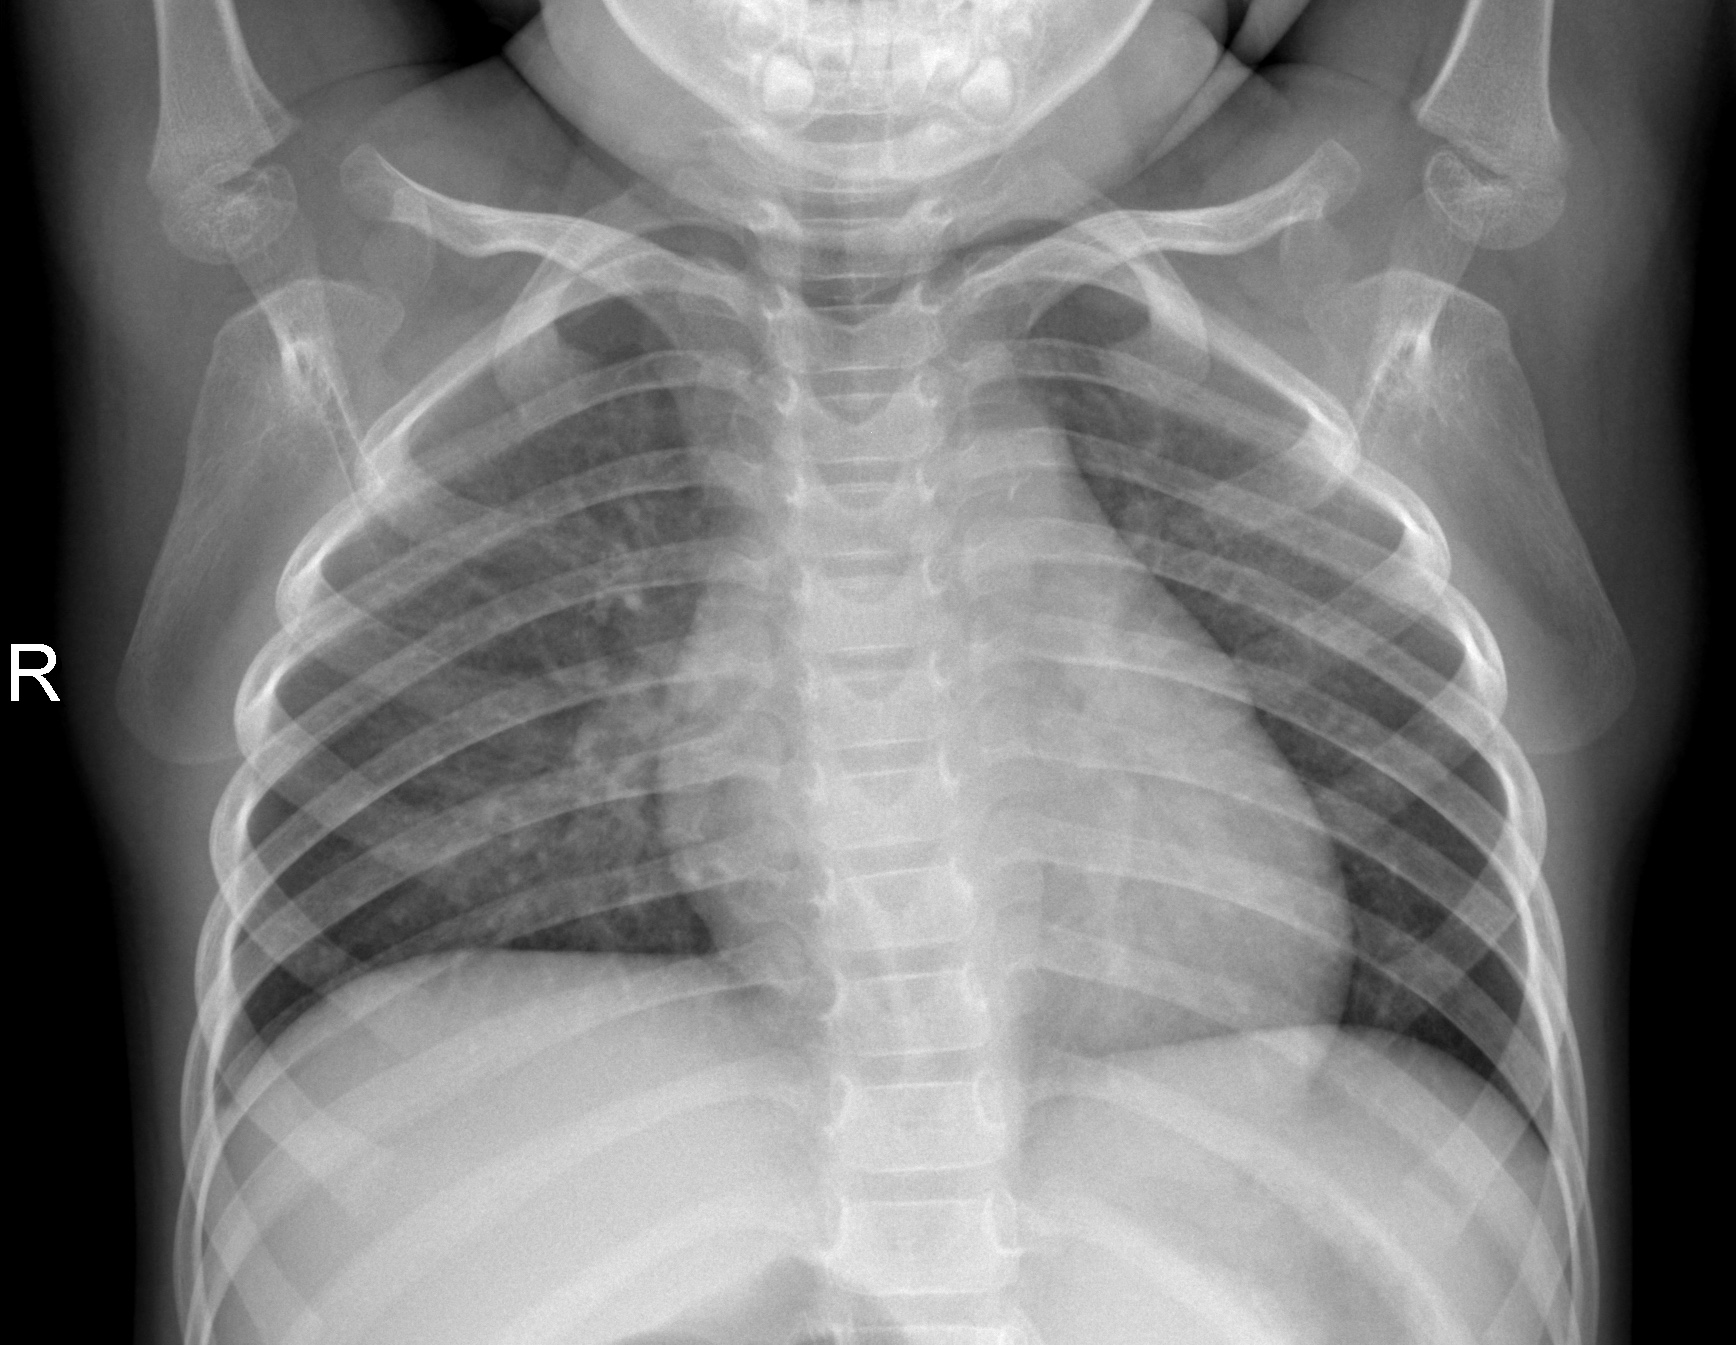
Diagnosis: NORMAL